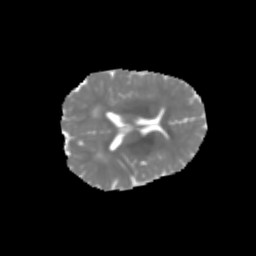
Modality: MD
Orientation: axial
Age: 7
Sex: male
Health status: healthy